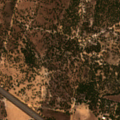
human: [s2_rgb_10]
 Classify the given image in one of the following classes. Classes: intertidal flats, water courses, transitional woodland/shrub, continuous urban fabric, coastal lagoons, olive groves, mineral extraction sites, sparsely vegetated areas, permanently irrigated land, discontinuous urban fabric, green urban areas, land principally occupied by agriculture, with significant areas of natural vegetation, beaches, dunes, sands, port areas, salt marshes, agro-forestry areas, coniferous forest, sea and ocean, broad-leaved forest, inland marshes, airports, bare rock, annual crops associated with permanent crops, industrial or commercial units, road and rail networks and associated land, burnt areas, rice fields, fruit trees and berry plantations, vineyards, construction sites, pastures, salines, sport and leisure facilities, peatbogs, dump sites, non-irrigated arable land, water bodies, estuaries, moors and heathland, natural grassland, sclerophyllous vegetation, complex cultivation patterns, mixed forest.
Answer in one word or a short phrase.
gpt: land principally occupied by agriculture, with significant areas of natural vegetation, agro-forestry areas, mixed forest, transitional woodland/shrub